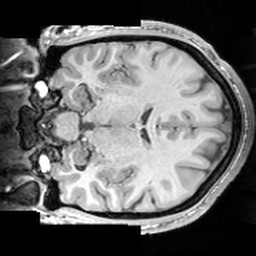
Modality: T1w
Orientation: coronal
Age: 26
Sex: male
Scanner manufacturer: siemens
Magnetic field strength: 3 T
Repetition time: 1.63 s
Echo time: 0.00311 s